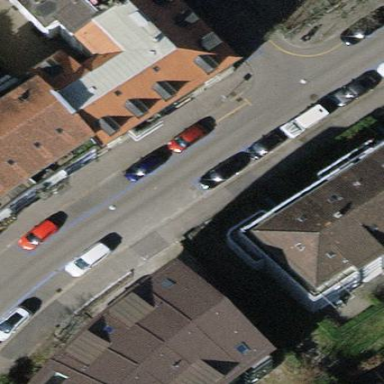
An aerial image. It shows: Parking lane.